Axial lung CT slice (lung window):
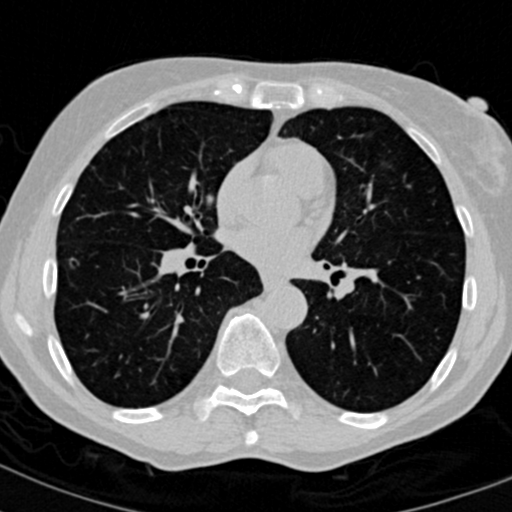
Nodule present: yes
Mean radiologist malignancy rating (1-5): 2.5